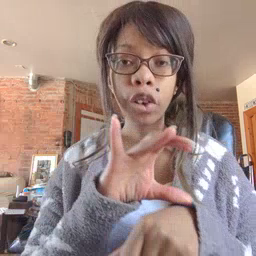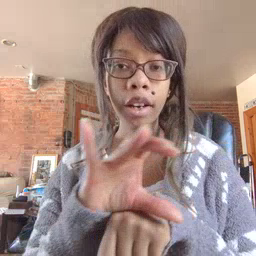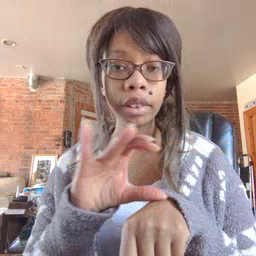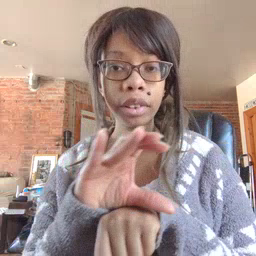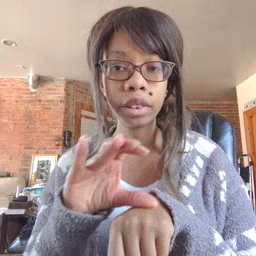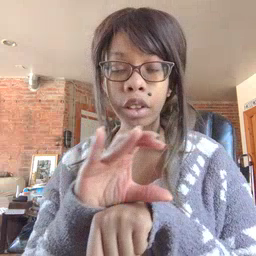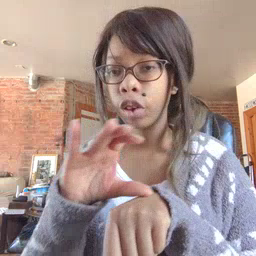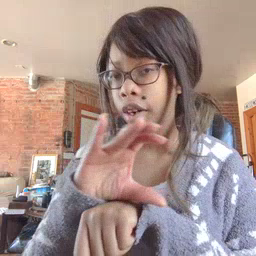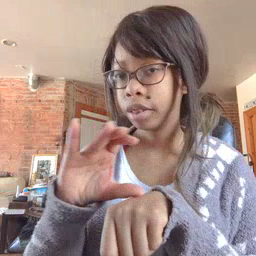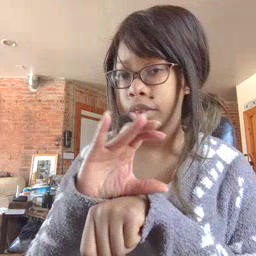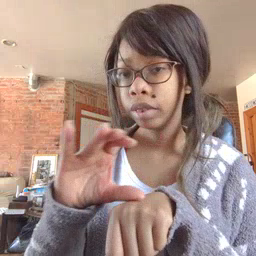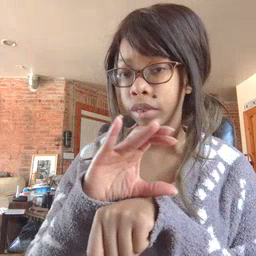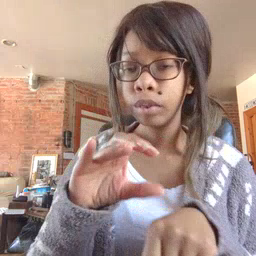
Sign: chocolate